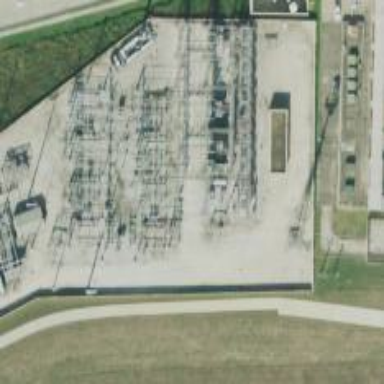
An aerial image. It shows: Switch used for power control.